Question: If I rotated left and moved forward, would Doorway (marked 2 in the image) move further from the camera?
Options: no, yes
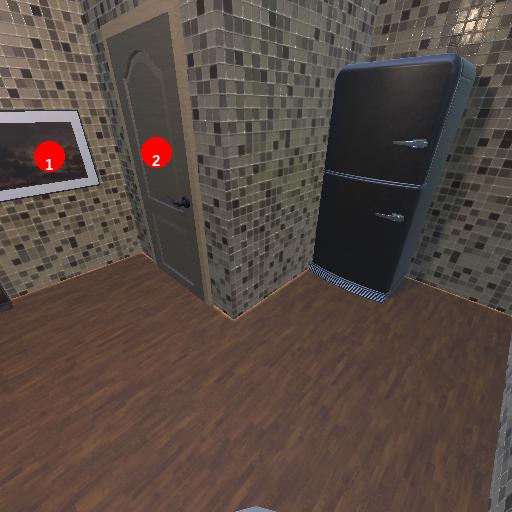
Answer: no